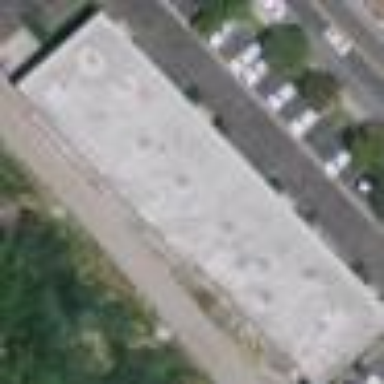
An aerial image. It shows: Industrial building.